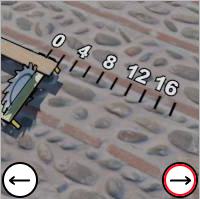
Task: length
Answer: 2
First scale value: 4.0